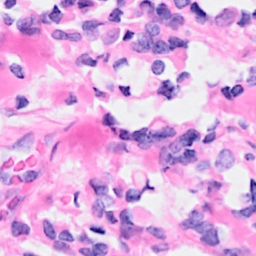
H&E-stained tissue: Breast